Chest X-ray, PA view. Patient: 67 years old, sex F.
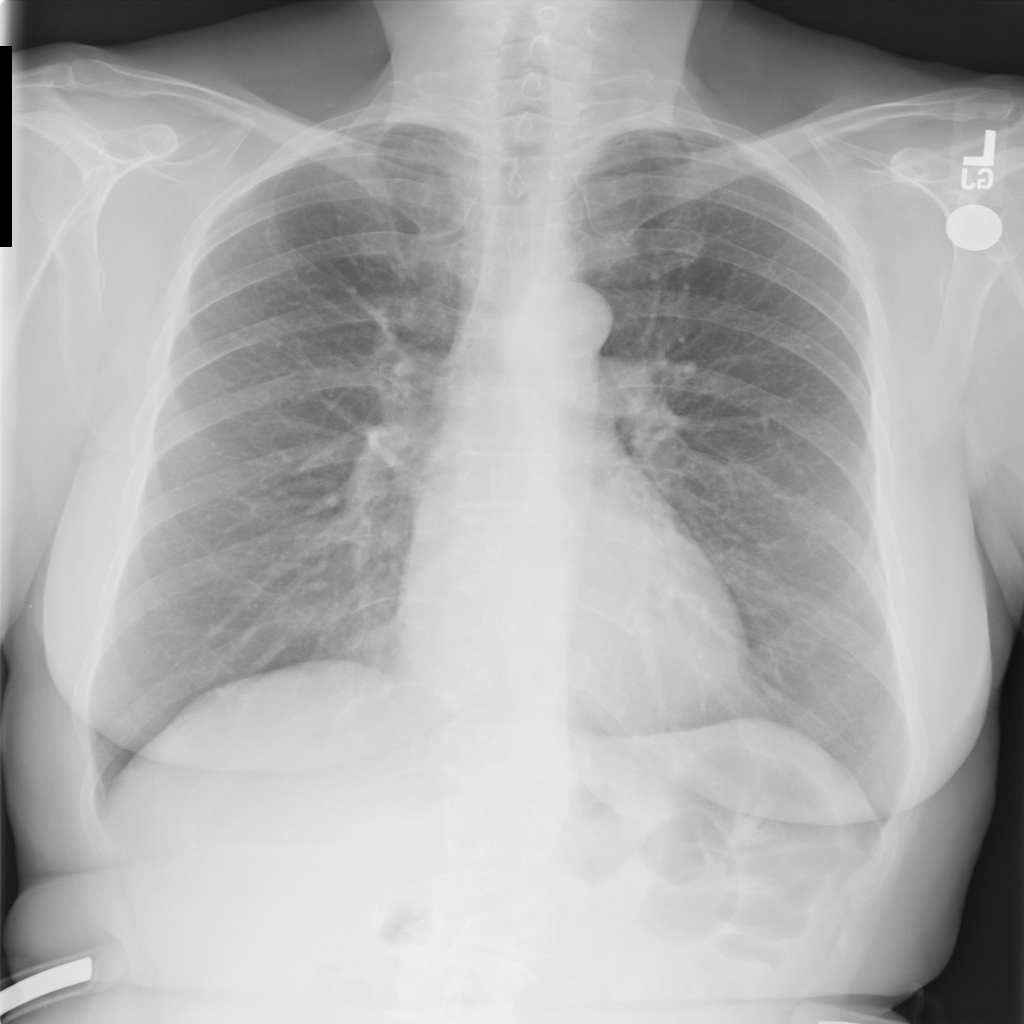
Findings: No Finding